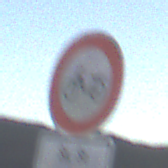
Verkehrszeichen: VerbotMofas
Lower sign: ZeitangabenMitBeschraenkungAufWochentage9
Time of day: SunriseSunset
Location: Outdoor (Nature)
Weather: Clear
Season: NotSpecified
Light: Natural